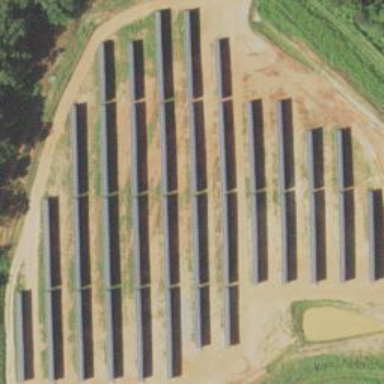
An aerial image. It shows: Solar power generator using photovoltaic panels.